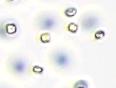
Label: Phaeocystis